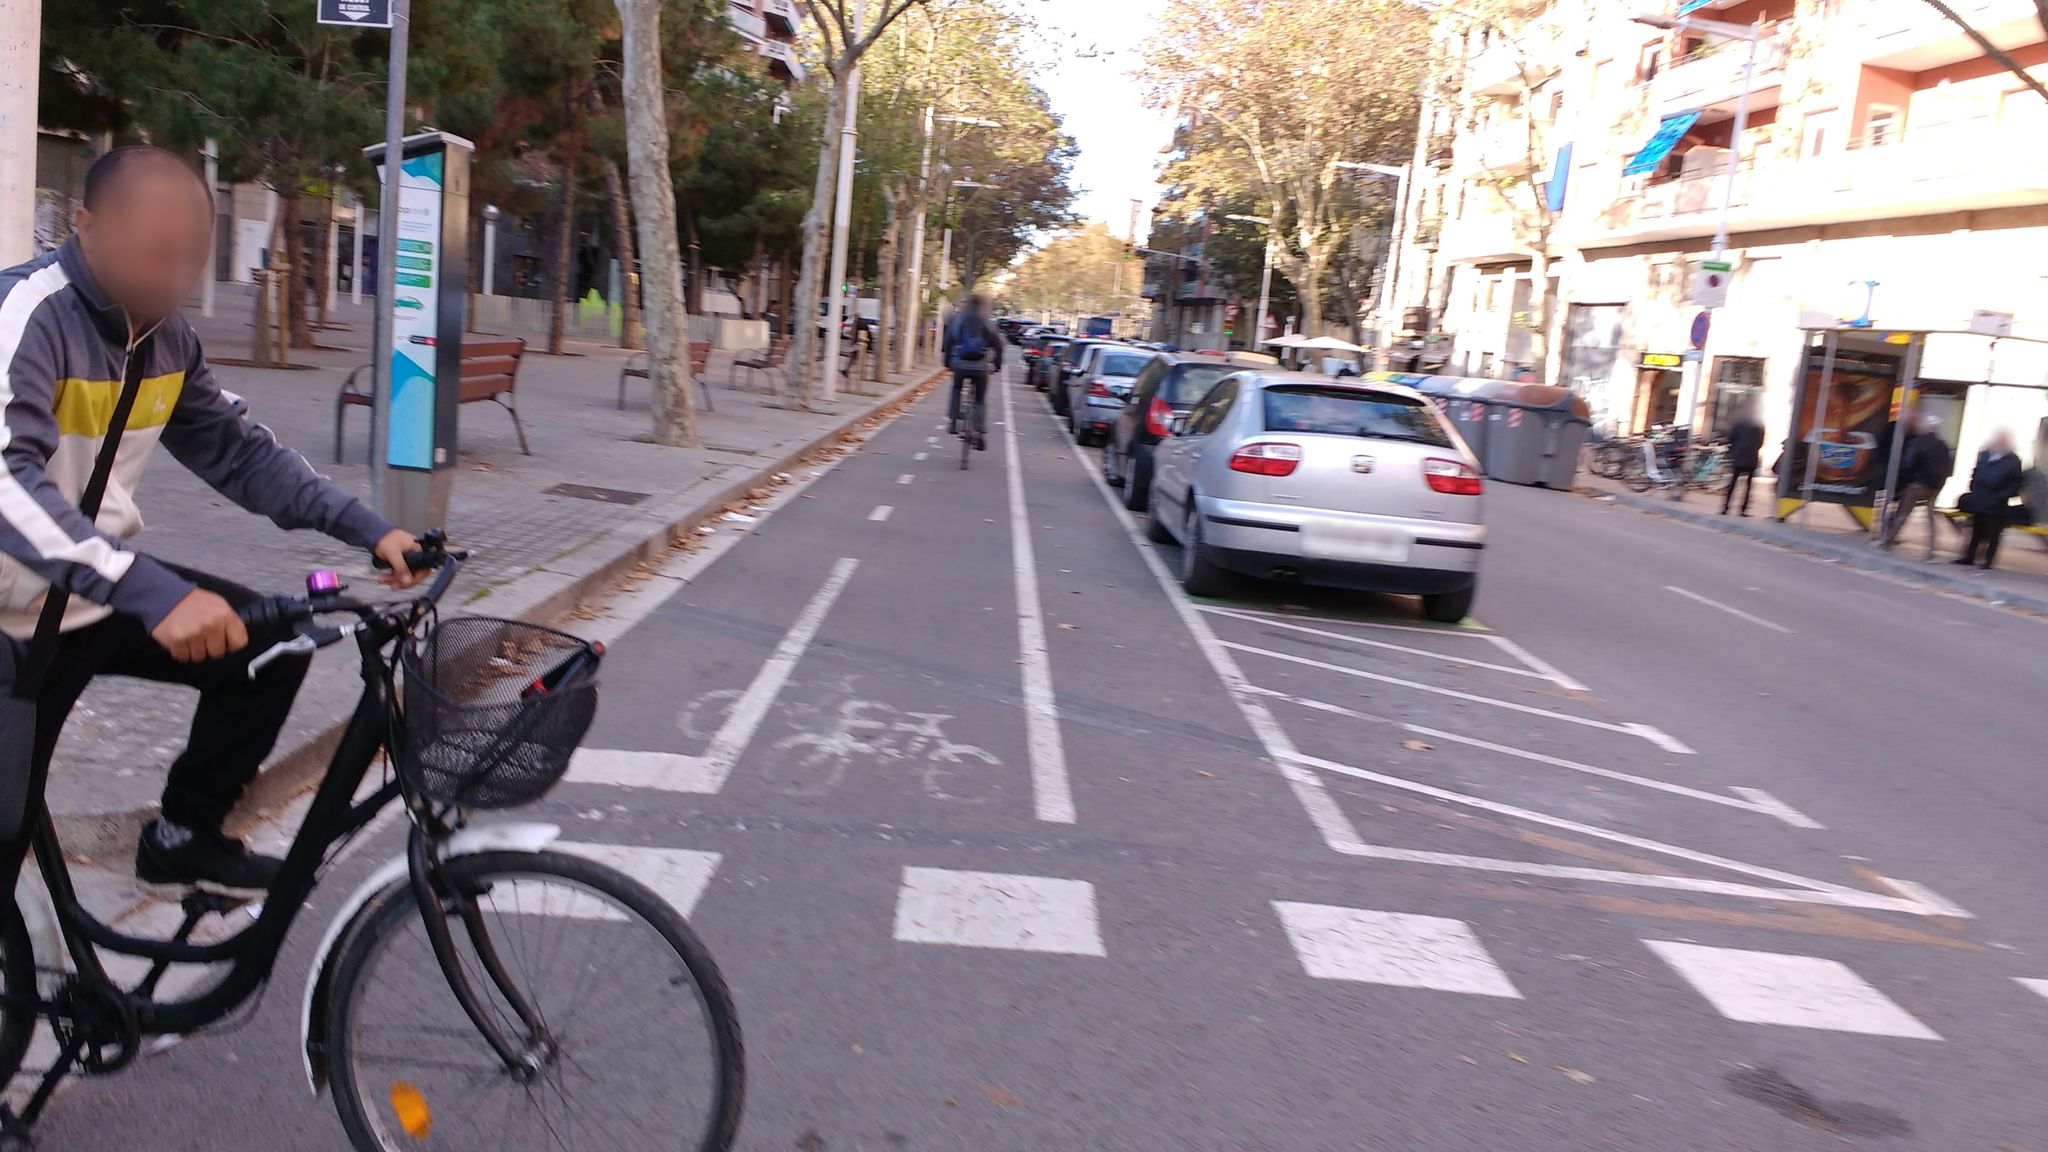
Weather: clear
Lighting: day
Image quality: good
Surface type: cycling surface
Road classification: tertiary
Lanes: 2
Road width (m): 5
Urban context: urban centre
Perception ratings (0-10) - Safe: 3.62, Lively: 9.2, Beautiful: 4.12, Boring: 5.6, Depressing: 1.55, Wealthy: 2.28